Interaction volume radius: 10 \u00c5
Interaction volume height: 25 \u00c5
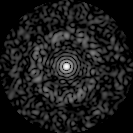
Disorder parameter: 0.8394